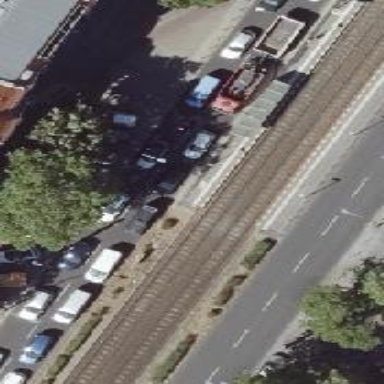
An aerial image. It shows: Tram stop.